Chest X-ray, AP view. Patient: 59 years old, sex M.
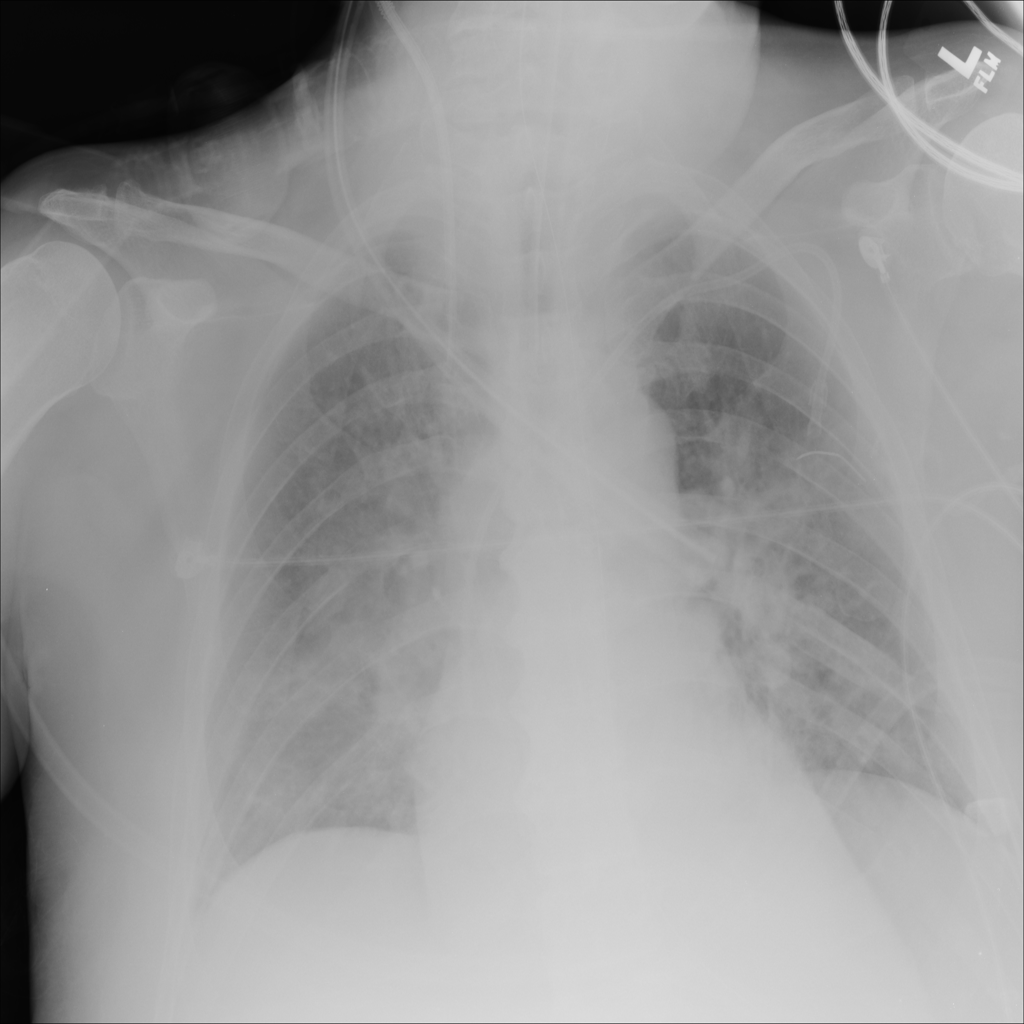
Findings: Infiltration